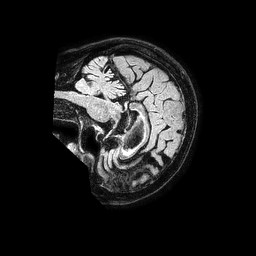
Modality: FLAIR
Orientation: sagittal
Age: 83
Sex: female
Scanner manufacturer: philips
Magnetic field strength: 1.5 T
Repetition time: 4.8 s
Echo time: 0.3 s